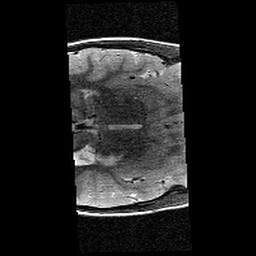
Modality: T2w
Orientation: axial
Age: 10
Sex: male
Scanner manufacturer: siemens
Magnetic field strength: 3 T
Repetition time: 9.23 s
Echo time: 0.067 s